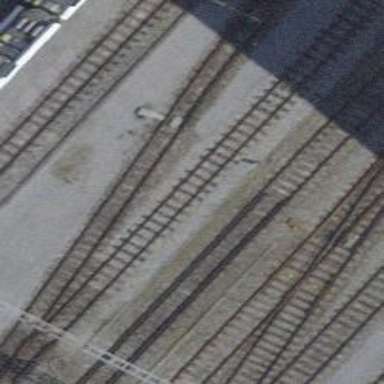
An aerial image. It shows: Narrow-gauge railway with single track running through yard. The railway is electrified with contact line.